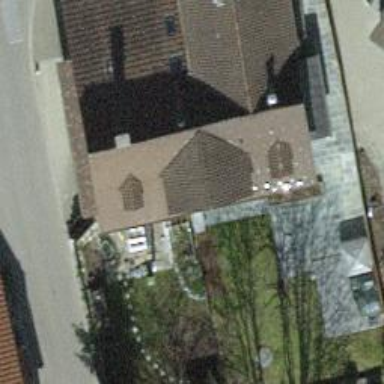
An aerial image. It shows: Semi-detached house.